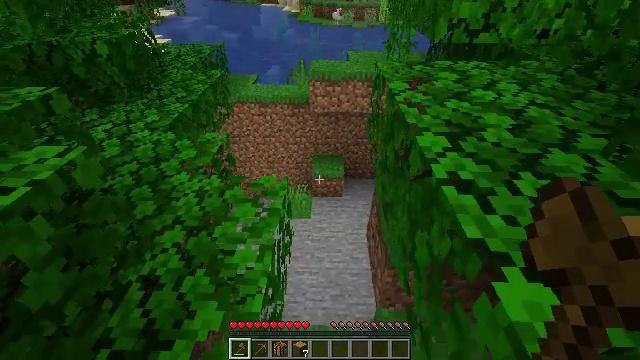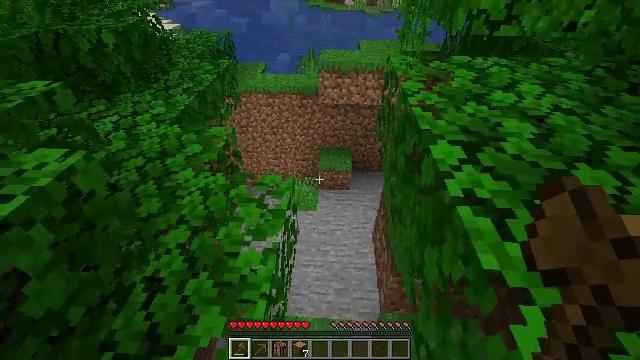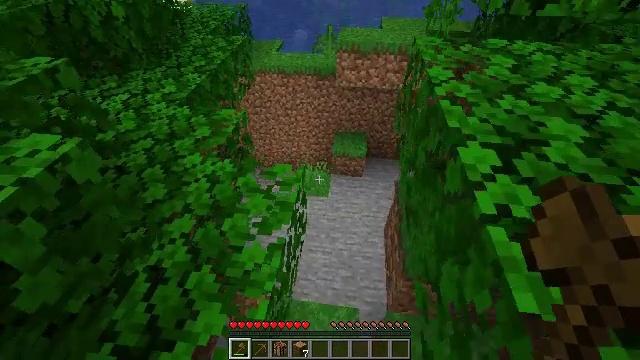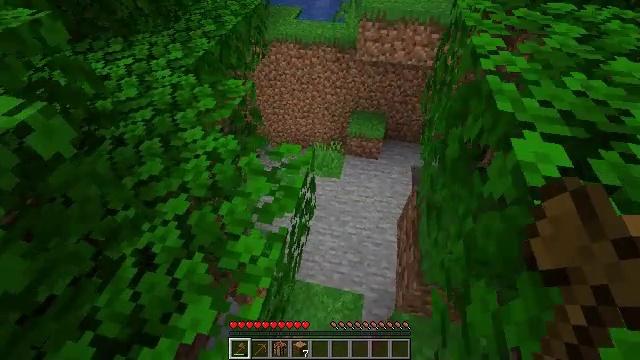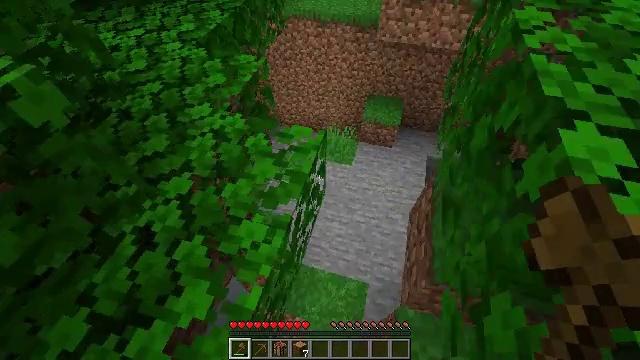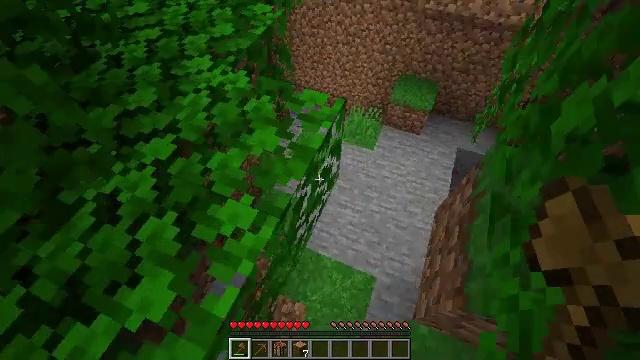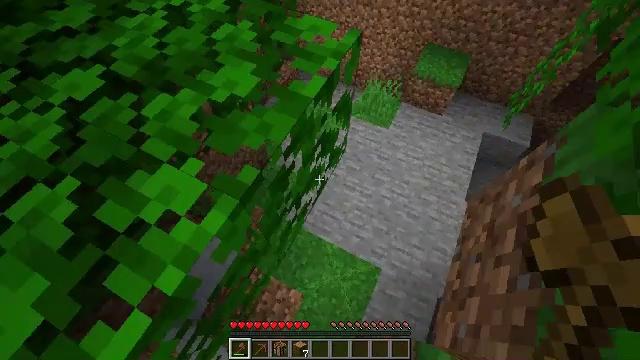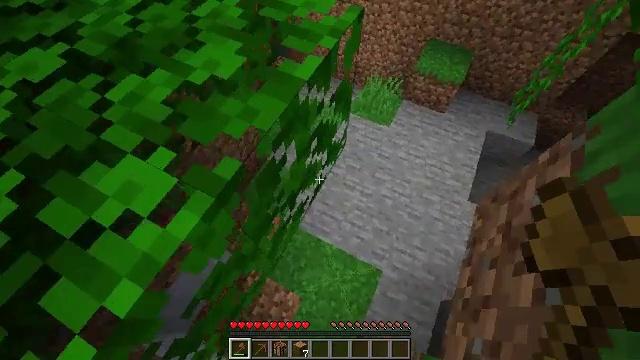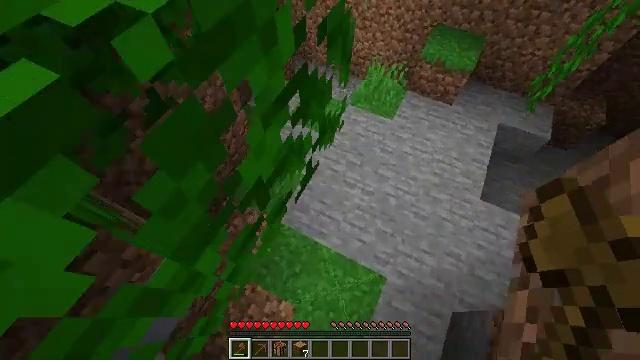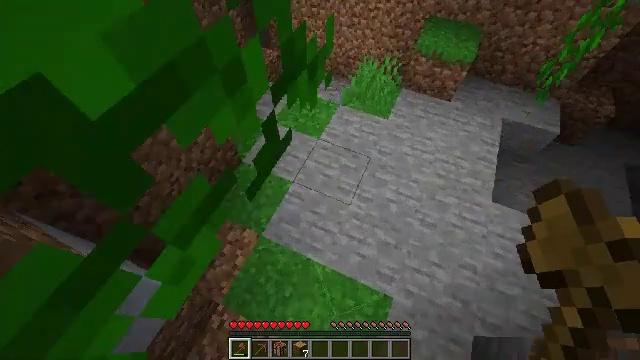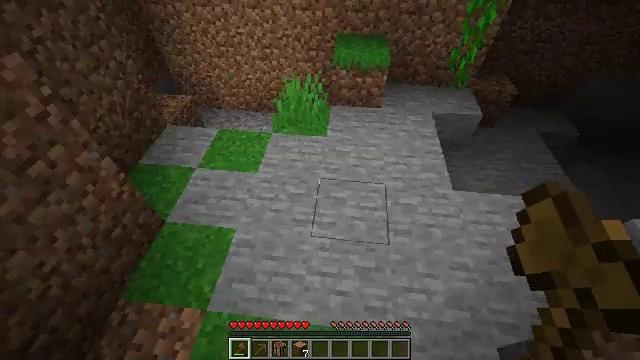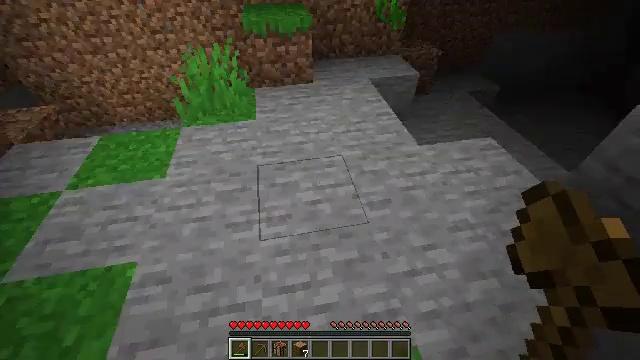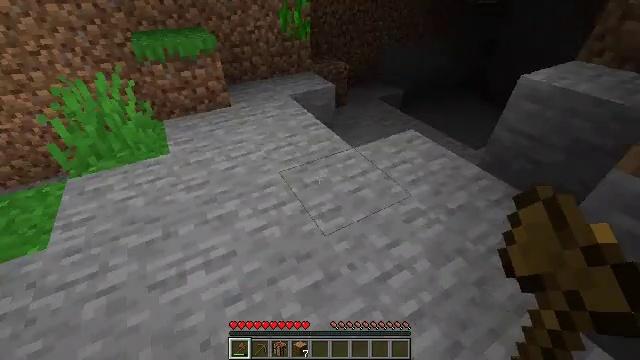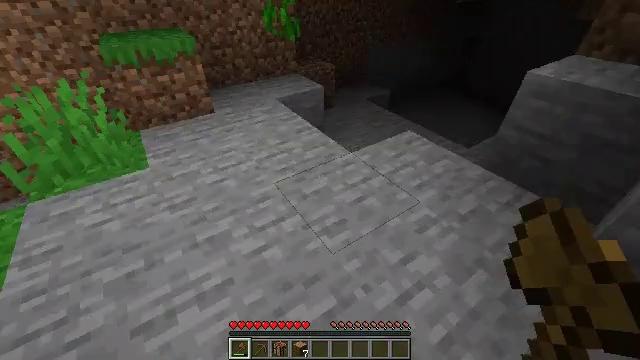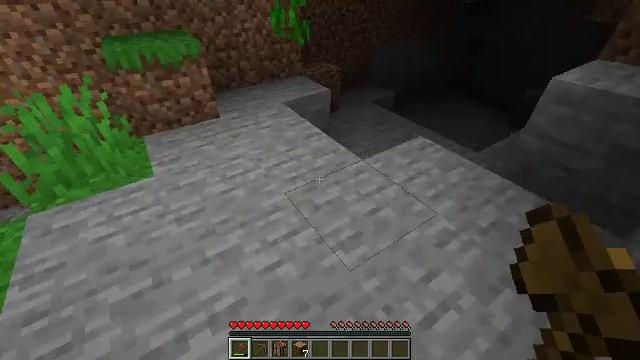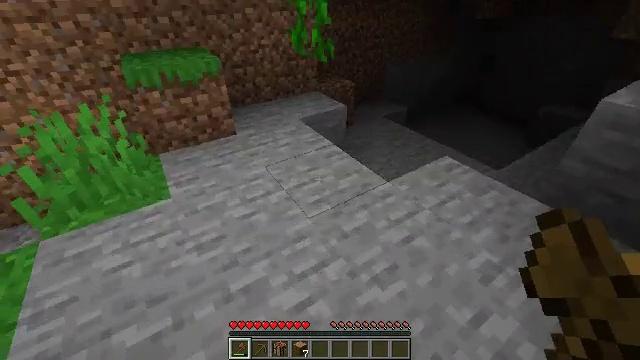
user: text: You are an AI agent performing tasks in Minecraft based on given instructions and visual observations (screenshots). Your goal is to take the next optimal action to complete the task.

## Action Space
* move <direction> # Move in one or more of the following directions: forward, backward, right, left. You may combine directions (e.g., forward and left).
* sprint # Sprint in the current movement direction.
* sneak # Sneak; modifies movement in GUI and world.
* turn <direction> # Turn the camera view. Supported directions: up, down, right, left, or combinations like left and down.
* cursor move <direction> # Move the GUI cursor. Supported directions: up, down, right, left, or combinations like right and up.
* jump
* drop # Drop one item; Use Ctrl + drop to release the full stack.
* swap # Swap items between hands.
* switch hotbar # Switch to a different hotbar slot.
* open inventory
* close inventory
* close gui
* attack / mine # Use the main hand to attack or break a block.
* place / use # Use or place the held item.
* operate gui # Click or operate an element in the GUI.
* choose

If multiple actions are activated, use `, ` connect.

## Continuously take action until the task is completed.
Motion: motion action
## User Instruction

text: Gather grass on the ground.
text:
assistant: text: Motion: move forward, turn left and down
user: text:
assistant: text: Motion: move forward, turn left and down
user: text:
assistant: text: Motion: move forward, turn left and down
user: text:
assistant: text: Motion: move forward, turn left and down
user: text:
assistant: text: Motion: move forward, turn left and down
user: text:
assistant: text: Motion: move forward, turn left and down
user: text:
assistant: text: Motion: move forward
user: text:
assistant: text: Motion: move forward
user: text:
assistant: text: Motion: move forward, turn right and up
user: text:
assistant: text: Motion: move forward, turn right and up
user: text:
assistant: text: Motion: move forward and move left, turn right and up
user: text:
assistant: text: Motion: move forward and move left, turn right and up
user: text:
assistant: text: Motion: move forward and move left, turn right
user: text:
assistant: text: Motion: move forward and move left
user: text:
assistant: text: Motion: move left, turn up
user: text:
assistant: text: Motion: move left, turn right and up
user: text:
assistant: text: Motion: move left, turn right and up
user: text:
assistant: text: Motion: move left
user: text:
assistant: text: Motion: move left
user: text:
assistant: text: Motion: move left
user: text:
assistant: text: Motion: move left
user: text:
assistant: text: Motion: move left
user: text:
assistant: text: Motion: move left
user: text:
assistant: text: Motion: no_op
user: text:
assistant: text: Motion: no_op
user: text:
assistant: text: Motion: no_op
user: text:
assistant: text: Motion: turn right
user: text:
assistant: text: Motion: turn up
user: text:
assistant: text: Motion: turn left
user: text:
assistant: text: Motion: turn left